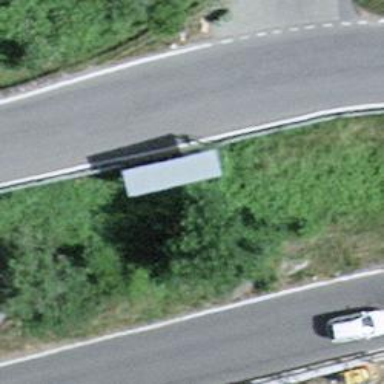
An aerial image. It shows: Bus stop with sheltered platform for public transport.